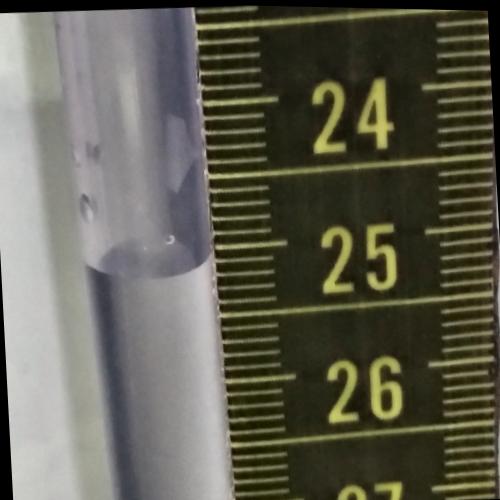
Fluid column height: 25.1 cm